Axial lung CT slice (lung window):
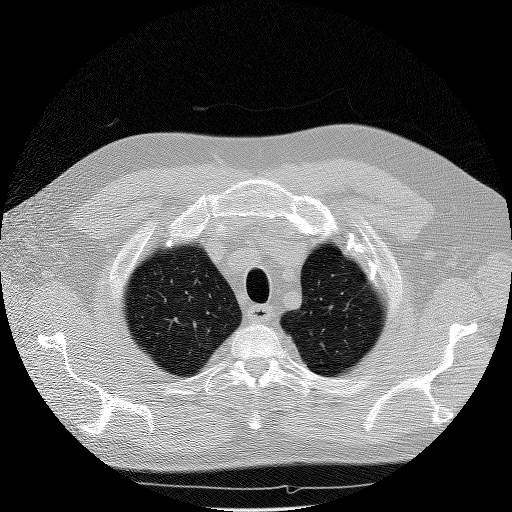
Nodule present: no